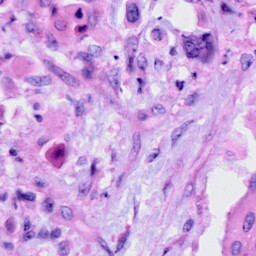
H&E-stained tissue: Cervix